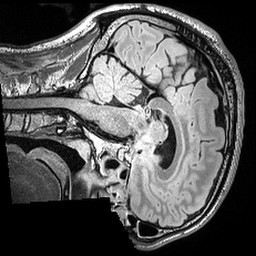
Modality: FLAIR
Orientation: sagittal
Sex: male